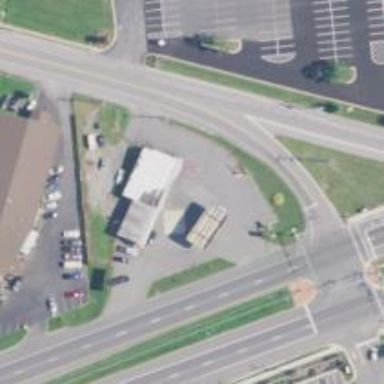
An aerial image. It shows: Convenience shop.